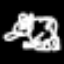
Label: frog